Question: As the title says, the output of the following code doesn't show as it should on :
> 1) Border of input type-search not showing2) text-transform: uppercase doesn't work.
The rest of browsers show exact output. Refer to the image attached below.
<URL>
HTML:
'''
<div class="searchLob">
<input type="search" class="searchInput" placeholder="Search the website"></input>
<button onclick="Submit();" class="searchInputBtn">Search</button>
</div>
'''
CSS:
'''
.searchLob{
position: relative;
display: inline-block;
}
.searchInput{
position: relative;
border: 2px solid #d2d4d8;
height: 44px;
padding: 0 10px;
background-color: #fff;
width: 200px;
margin: 2px 0 0 2px;
float: left;
text-transform: uppercase;
}
.searchInputBtn{
position: relative;
float: left;
border: medium none;
color: #fff;
cursor: pointer;
font: 14px 'arial';
height: 44px;
margin-left: -4px;
margin-top: 2px;
text-decoration: none;
text-transform: uppercase;
width: 70px;
background-color: #6692a7;
}
.searchInputBtn:hover{
background-color:#547e92;
}
textarea:focus, input:focus, select:focus{
border-color: #cccfd0;
box-shadow: 0 1px 1px rgba(204, 207, 208, 0.075) inset, 0 0 8px rgba(204, 207, 208, 1);
outline: 0 none;
}
'''
I've have also tried the following method:
CSS:
'''
@media screen and (-webkit-min-device-pixel-ratio:0) {
/* Safari and Chrome */
.myClass {
color:red;
}
/* Safari only override */
::i-block-chrome,.myClass {
color:blue;
}
}
'''
to make it work for safari, but that didn't do anything.
How should i fix:

?
[I'm using Safari browser version: 5.1.7 (Build:7534.57.2)]
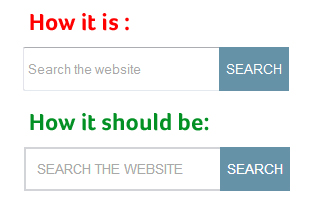
Answer: If you remove all your CSS, and you inspect the element in Safari, you'll notice that there's a lot of CSS being added from the 'user agent stylesheet' - this is the browsers default stylesheet and will vary from browser to browser.
For example, this is some of the default styling that is added to the input:
'''
input[type="search"] {
-webkit-appearance: searchfield;
box-sizing: border-box;
}
user agent stylesheet
input, input[type="password"], input[type="search"], isindex {
-webkit-appearance: textfield;
padding: 1px;
background-color: white;
border: 2px inset;
-webkit-rtl-ordering: logical;
-webkit-user-select: text;
cursor: auto;
}
user agent stylesheet
:focus {
outline: 5px auto -webkit-focus-ring-color;
}
'''
As mentioned in the blog post - <URL>
-
The way to reset the Safari default styling, is to add the following CSS:
'''
/* Reset HTML5 Search Input in Webkit */
input[type=search]::-webkit-search-cancel-button,
input[type=search]::-webkit-search-decoration,
input[type=search]::-webkit-search-results-button,
input[type=search]::-webkit-search-results-decoration {
-webkit-appearance:none;
}
input[type=search] {
-webkit-appearance:textfield;
-webkit-box-sizing:content-box;
}
'''
So if you check the Fiddle now - <URL> you'll notice that it gets the proper styling